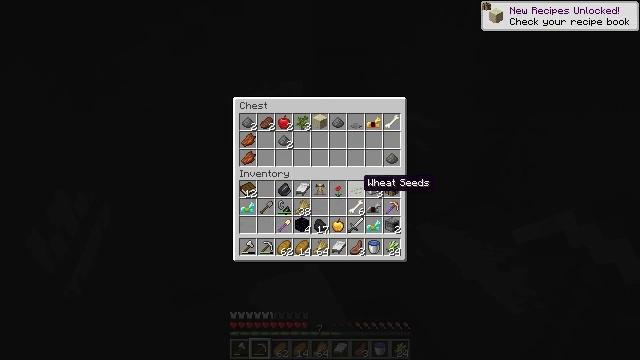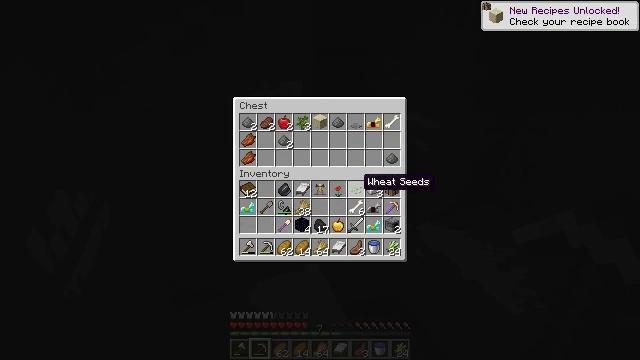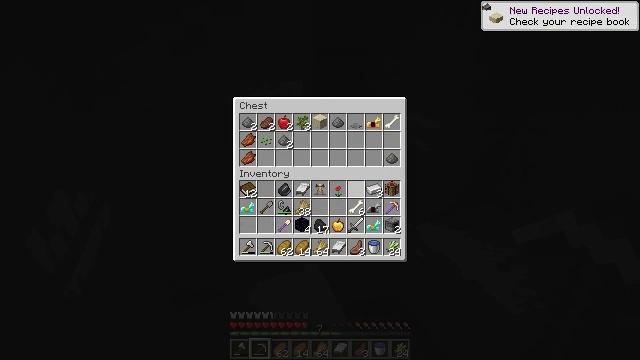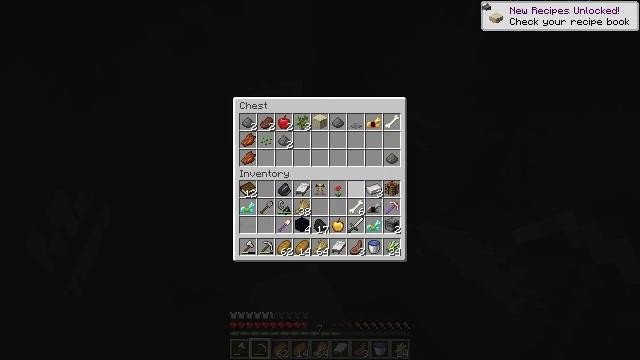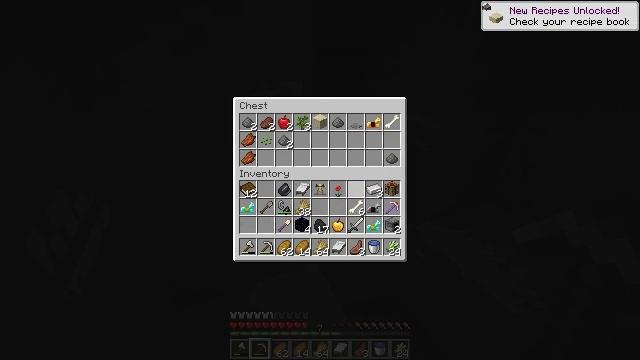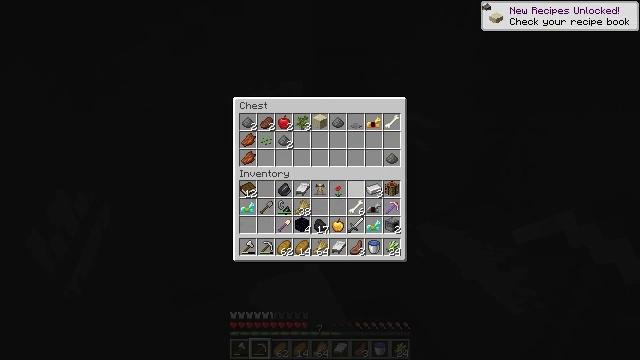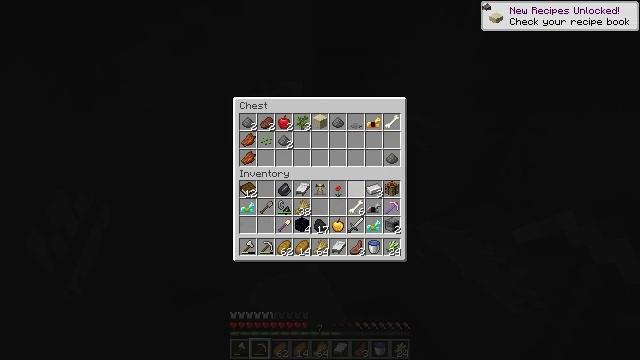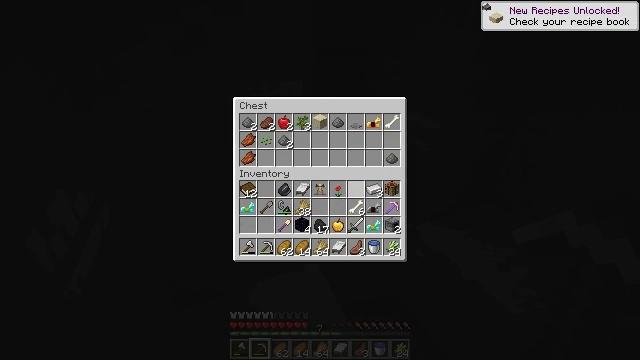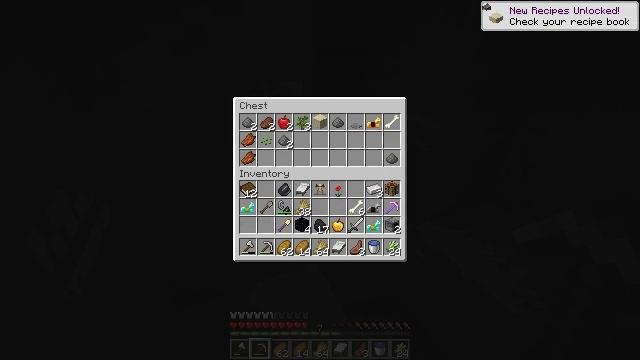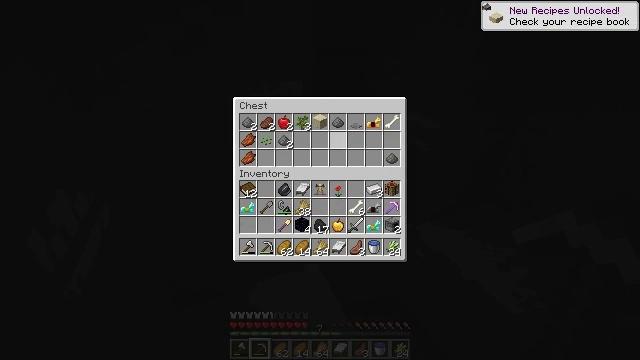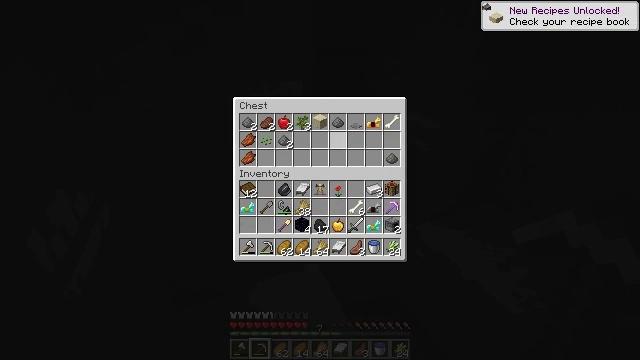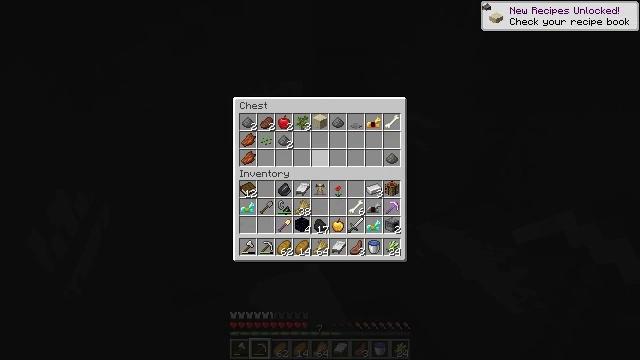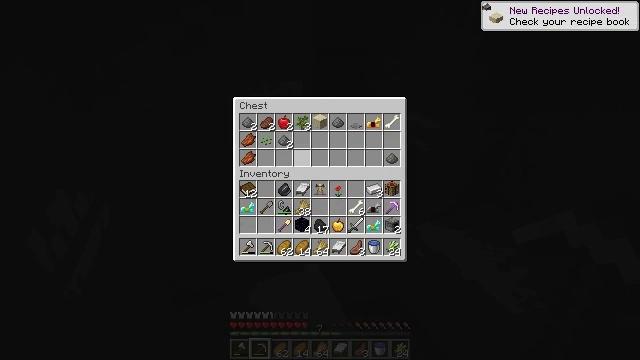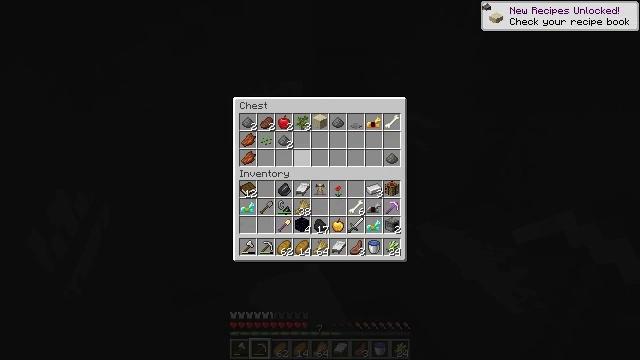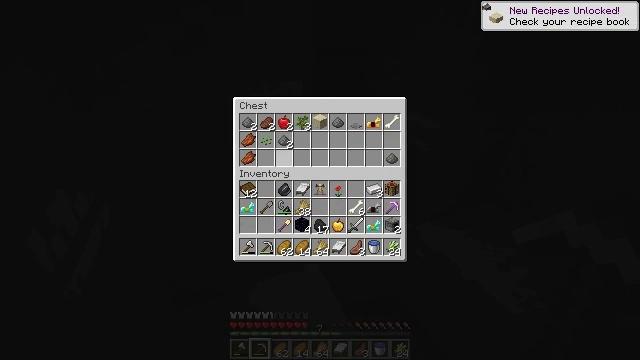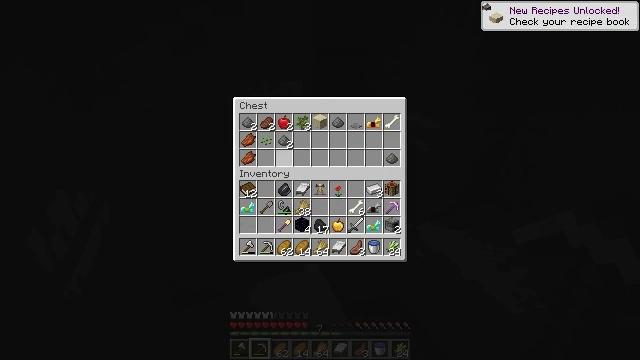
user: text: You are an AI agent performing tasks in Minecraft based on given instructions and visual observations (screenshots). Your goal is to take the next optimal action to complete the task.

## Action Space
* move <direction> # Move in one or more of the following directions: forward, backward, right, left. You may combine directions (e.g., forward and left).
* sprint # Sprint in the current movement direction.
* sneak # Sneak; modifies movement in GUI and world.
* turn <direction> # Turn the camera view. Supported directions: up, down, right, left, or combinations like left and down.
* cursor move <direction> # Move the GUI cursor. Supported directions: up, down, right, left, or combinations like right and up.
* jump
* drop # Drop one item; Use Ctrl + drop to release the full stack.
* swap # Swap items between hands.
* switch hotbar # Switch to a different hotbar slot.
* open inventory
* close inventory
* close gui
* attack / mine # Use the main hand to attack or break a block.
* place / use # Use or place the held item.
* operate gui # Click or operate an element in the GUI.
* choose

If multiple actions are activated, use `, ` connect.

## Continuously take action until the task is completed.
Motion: motion action
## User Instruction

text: Gather the TNT from your surroundings.
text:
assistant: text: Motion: sneak
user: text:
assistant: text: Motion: sneak, operate gui
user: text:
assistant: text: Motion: sneak, operate gui
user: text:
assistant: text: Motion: sneak, operate gui
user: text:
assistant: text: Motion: sneak
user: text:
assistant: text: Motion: sneak
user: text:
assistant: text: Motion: sneak
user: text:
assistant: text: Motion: sneak, cursor move up
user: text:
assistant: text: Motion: sneak, cursor move left and up
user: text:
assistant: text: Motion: sneak
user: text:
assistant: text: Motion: sneak, cursor move left and down
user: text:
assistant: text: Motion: sneak, cursor move left
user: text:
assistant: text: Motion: sneak, cursor move left
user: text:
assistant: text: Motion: sneak, cursor move left
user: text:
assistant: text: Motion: sneak
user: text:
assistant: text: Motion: sneak, cursor move up
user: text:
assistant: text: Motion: sneak, cursor move up
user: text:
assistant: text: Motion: sneak
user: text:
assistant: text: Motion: sneak
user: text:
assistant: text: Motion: sneak
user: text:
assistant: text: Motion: sneak
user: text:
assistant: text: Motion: sneak
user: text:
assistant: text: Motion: sneak
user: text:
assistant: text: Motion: sneak
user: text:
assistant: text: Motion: sneak, cursor move left
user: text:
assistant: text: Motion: sneak
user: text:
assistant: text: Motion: sneak
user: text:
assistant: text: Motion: sneak
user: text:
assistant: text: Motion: sneak, cursor move right
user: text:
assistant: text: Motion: sneak, cursor move right